Question: How to add Columns B2 till E2 and put it in total column F2. And this to continue dynamically in this case till B12 + E12 = F12?
Sub CaclulateRatio()
'''
oEXLWB.Sheets("Country").Range("A1").End(xlToRight).Offset(0, 1).FormulaR1C1 = "Others #Dev/#Deals"
oEXLWB.Sheets("Country").Range("A1").End(xlToRight).Offset(1, 0).FormulaR1C1 = "=Iferror(RC[-8]/RC[-7],0)"
oEXLWB.Sheets("Country").Range("A1").End(xlToRight).Offset(1, 0).AutoFill Destination:=oEXLWB.Sheets("Country").Range(oEXLWB.Sheets("Country").Range("A1").End(xlToRight).Offset(1, 0), oEXLWB.Sheets("Country").Range("A1").End(xlDown).End(xlToRight).Offset(0, 1))
oEXLWB.Sheets("Country").Range(oEXLWB.Sheets("Country").Range("A1").End(xlToRight), oEXLWB.Sheets("Country").Range("A1").End(xlDown).End(xlToRight)).Copy
oEXLWB.Sheets("Country").Range("A1").End(xlToRight).PasteSpecial Paste:=xlPasteValues, operation:=xlNone, SkipBlanks:=False, Transpose:=False
oEXLWB.Sheets("Country").Range("A1").End(xlToRight).Offset(0, 1).FormulaR1C1 = "Country/Area #Dev/#Deals"
oEXLWB.Sheets("Country").Range("A1").End(xlToRight).Offset(1, 0).FormulaR1C1 = "=Iferror(RC[-7]/RC[-6],0)"
oEXLWB.Sheets("Country").Range("A1").End(xlToRight).Offset(1, 0).AutoFill Destination:=oEXLWB.Sheets("Country").Range(oEXLWB.Sheets("Country").Range("A1").End(xlToRight).Offset(1, 0), oEXLWB.Sheets("Country").Range("A1").End(xlDown).End(xlToRight).Offset(0, 1))
oEXLWB.Sheets("Country").Range(oEXLWB.Sheets("Country").Range("A1").End(xlToRight), oEXLWB.Sheets("Country").Range("A1").End(xlDown).End(xlToRight)).Copy
oEXLWB.Sheets("Country").Range("A1").End(xlToRight).PasteSpecial Paste:=xlPasteValues, operation:=xlNone, SkipBlanks:=False, Transpose:=False
oEXLWB.Sheets("Country").Range("A1").End(xlToRight).Offset(0, 1).FormulaR1C1 = "Geo #Dev/#Deals"
oEXLWB.Sheets("Country").Range("A1").End(xlToRight).Offset(1, 0).FormulaR1C1 = "=Iferror(RC[-6]/RC[-5],0)"
oEXLWB.Sheets("Country").Range("A1").End(xlToRight).Offset(1, 0).AutoFill Destination:=oEXLWB.Sheets("Country").Range(oEXLWB.Sheets("Country").Range("A1").End(xlToRight).Offset(1, 0), oEXLWB.Sheets("Country").Range("A1").End(xlDown).End(xlToRight).Offset(0, 1))
oEXLWB.Sheets("Country").Range(oEXLWB.Sheets("Country").Range("A1").End(xlToRight), oEXLWB.Sheets("Country").Range("A1").End(xlDown).End(xlToRight)).Copy
oEXLWB.Sheets("Country").Range("A1").End(xlToRight).PasteSpecial Paste:=xlPasteValues, operation:=xlNone, SkipBlanks:=False, Transpose:=False
oEXLWB.Sheets("Country").Range("A1").End(xlToRight).Offset(0, 1).FormulaR1C1 = "Corporate #Dev/#Deals"
oEXLWB.Sheets("Country").Range("A1").End(xlToRight).Offset(1, 0).FormulaR1C1 = "=Iferror(RC[-5]/RC[-4],0)"
oEXLWB.Sheets("Country").Range("A1").End(xlToRight).Offset(1, 0).AutoFill Destination:=oEXLWB.Sheets("Country").Range(oEXLWB.Sheets("Country").Range("A1").End(xlToRight).Offset(1, 0), oEXLWB.Sheets("Country").Range("A1").End(xlDown).End(xlToRight).Offset(0, 1))
oEXLWB.Sheets("Country").Range(oEXLWB.Sheets("Country").Range("A1").End(xlToRight), oEXLWB.Sheets("Country").Range("A1").End(xlDown).End(xlToRight)).Copy
oEXLWB.Sheets("Country").Range("A1").End(xlToRight).PasteSpecial Paste:=xlPasteValues, operation:=xlNone, SkipBlanks:=False, Transpose:=False
oEXLWB.Sheets("Country").Range("A1").End(xlToRight).Offset(0, 1).FormulaR1C1 = "Total # Of Deals Per Level"
'oEXLWB.Sheets("Country").Range("A1").End(xlToRight).Offset(1, 0).FormulaR1C1 = "=SUM(B2:E2)"
' oEXLWB.Sheets("Country").Range("A1").End(xlToRight).Offset(1, 0).AutoFill Destination:=oEXLWB.Sheets("Country").Range(oEXLWB.Sheets("Country").Range("A1").End(xlToRight).Offset(1, 0), oEXLWB.Sheets("Country").Range("A1").End(xlDown).End(xlToRight).Offset(0, 1))
' oEXLWB.Sheets("Country").Range(oEXLWB.Sheets("Country").Range("A1").End(xlToRight), oEXLWB.Sheets("Country").Range("A1").End(xlDown).End(xlToRight)).Copy
' oEXLWB.Sheets("Country").Range("A1").End(xlToRight).PasteSpecial Paste:=xlPasteValues, operation:=xlNone, SkipBlanks:=False, Transpose:=False
oEXLWB.Sheets("Country").Range("B:I").Delete
oEXLWB.Sheets("ExportDeviations").Columns(oEXLWB.Sheets("ExportDeviations").Range("A4").End(xlToRight).Column).Delete
End Sub
'''

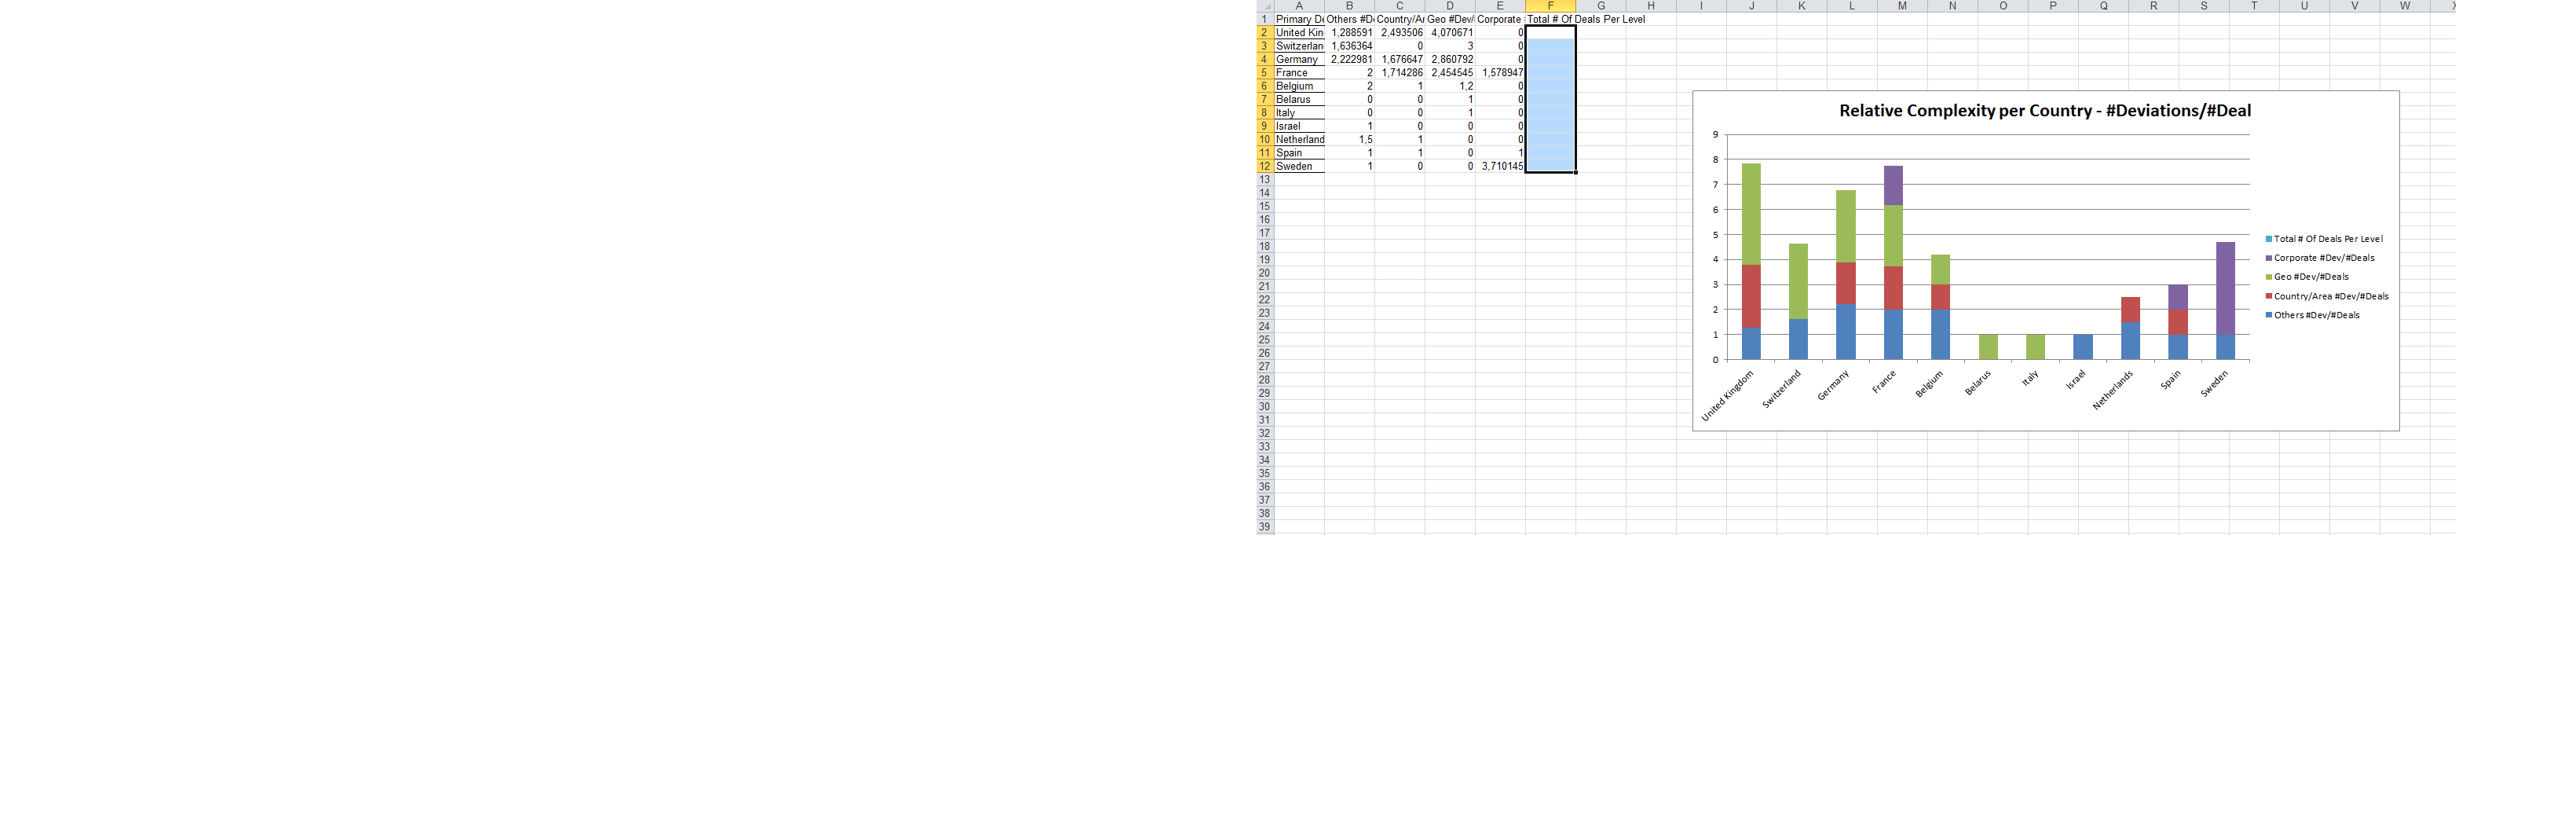
Answer: '''
Sub hideunwantedcolumns()
pvtRowCount = pvtTable.TableRange1.Rows.count
pvtColumnCount = pvtTable.TableRange1.Columns.count
' Set pvtTotRange = pvtTable.DataBodyRange.Range()
Set All = oEXLWB.Sheets("PVT_country").Range("A1:R10000")
' pvtTable.TableRange1.Columns(pvtTable.TableRange1.Columns.Count).Copy Destination:=oEXLWB.Sheets("PVT_Deal_Value").Range("R1")
pvtTable.PivotFields("Approval Level").PivotItems("Country/Area").datarange.Copy Destination:=oEXLWB.Sheets("Country").Range("B2")
pvtTable.PivotFields("Approval Level").PivotItems("Geo").datarange.Copy Destination:=oEXLWB.Sheets("Country").Range("D2")
pvtTable.PivotFields("Approval Level").PivotItems("Corporate").datarange.Copy Destination:=oEXLWB.Sheets("Country").Range("F2")
pvtTable.PivotFields("Approval Level").PivotItems("Country/Area").LabelRange.Copy Destination:=oEXLWB.Sheets("Country").Range("B1")
pvtTable.PivotFields("Approval Level").PivotItems("Geo").LabelRange.Copy Destination:=oEXLWB.Sheets("Country").Range("D1")
pvtTable.PivotFields("Approval Level").PivotItems("Corporate").LabelRange.Copy Destination:=oEXLWB.Sheets("Country").Range("F1")
pvtTable.TableRange1.Columns(pvtTable.TableRange1.Columns.count).SpecialCells(xlCellTypeConstants).Copy Destination:=oEXLWB.Sheets("Country").Range("H1")
pvtTable.TableRange1.Columns(pvtTable.TableRange1.Columns.count - 1).SpecialCells(xlCellTypeConstants).Copy Destination:=oEXLWB.Sheets("Country").Range("I1")
pvtTable.TableRange1.Columns(1).SpecialCells(xlCellTypeConstants).Copy Destination:=oEXLWB.Sheets("Country").Range("A1")
oEXLWB.Sheets("Country").Columns(2).Insert Shift:=xlToRight, CopyOrigin:=xlFormatFromLeftOrAbove
oEXLWB.Sheets("Country").Columns(2).Insert Shift:=xlToRight, CopyOrigin:=xlFormatFromLeftOrAbove
oEXLWB.Sheets("Country").Range("B1") = "Others(Count)"
oEXLWB.Sheets("Country").Range("C1") = "Others(Sum)"
' oEXLWB.Sheets("Deal_Value").Range("C2").AutoFill Destination:=oEXLWB.Sheets("Deal_Value").Range(oEXLWB.Sheets("Deal_Value").Range("C2"), oEXLWB.Sheets("Deal_Value").Range("C2").End(xlDown))
oEXLWB.Sheets("Country").Range("B2").FormulaR1C1 = "=RC[9]- (RC[2] + RC[4] + RC[6])"
oEXLWB.Sheets("Country").Range("B2").AutoFill Destination:=oEXLWB.Sheets("Country").Range(oEXLWB.Sheets("Country").Range("B2"), oEXLWB.Sheets("Country").Range("A1").End(xlDown).Offset(0, 1))
oEXLWB.Sheets("Country").Range("C2").FormulaR1C1 = "=RC[7]- (RC[2] + RC[4] + RC[6])"
oEXLWB.Sheets("Country").Range("C2").AutoFill Destination:=oEXLWB.Sheets("Country").Range(oEXLWB.Sheets("Country").Range("C2"), oEXLWB.Sheets("Country").Range("A1").End(xlDown).Offset(0, 2))
oEXLWB.Sheets("Country").Range(oEXLWB.Sheets("Country").Range("B2"), oEXLWB.Sheets("Country").Range("A1").End(xlDown).Offset(0, 2)).Copy
oEXLWB.Sheets("Country").Range("B2").PasteSpecial Paste:=xlPasteValues, operation:=xlNone, SkipBlanks:=False, Transpose:=False oEXLWB.Sheets("Country").Columns(oEXLWB.Sheets("Country").Range("A1").End(xlToRight).Column).Delete oEXLWB.Sheets("Country").Columns(oEXLWB.Sheets("Country").Range("A1").End(xlToRight).Column).Delete
'''